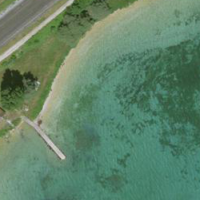
EUNIS habitat code: 14
Species observed at this site:
Clematis vitalba